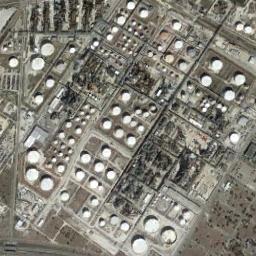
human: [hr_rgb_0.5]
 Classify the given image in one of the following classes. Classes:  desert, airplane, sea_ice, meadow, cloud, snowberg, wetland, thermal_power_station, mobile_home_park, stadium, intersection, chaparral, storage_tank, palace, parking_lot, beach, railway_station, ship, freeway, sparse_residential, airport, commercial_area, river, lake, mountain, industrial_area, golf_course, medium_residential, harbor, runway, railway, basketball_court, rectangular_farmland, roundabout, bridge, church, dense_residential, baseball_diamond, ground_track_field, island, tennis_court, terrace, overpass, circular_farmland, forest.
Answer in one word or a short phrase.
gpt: storage_tank